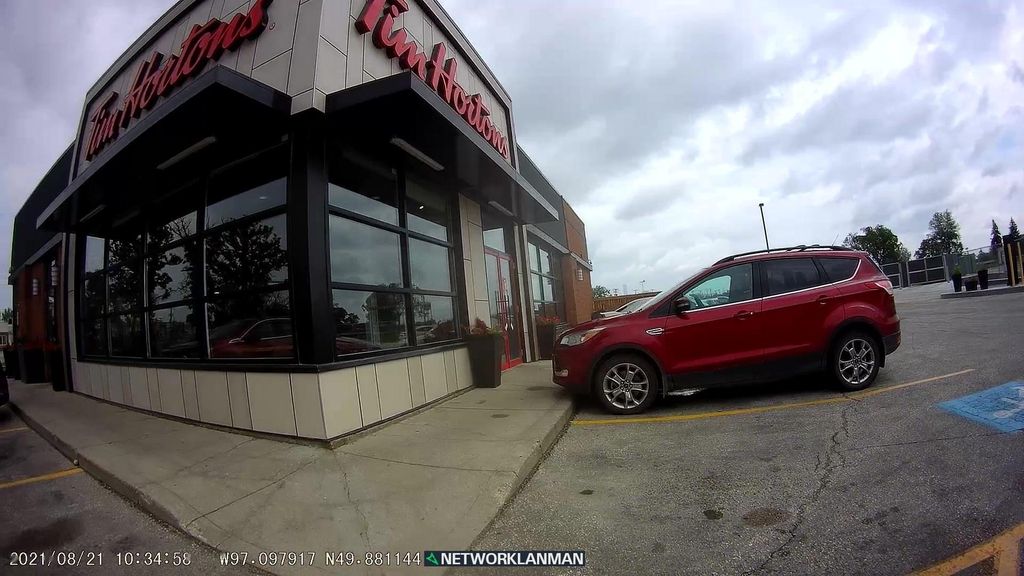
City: winnipeg